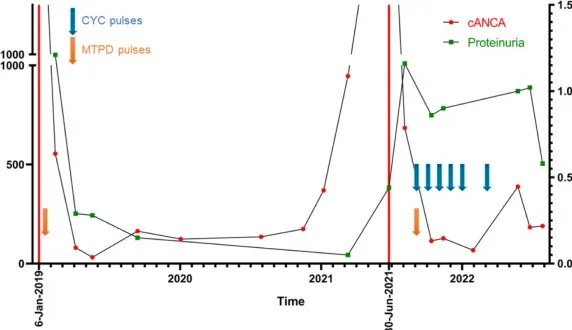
(A) Line graph showing the patient's cANCA (PR3-ANCA) levels and proteinuria throughout therapy. The two exacerbations are marked with red lines (6 January 2019 and 30 June 2021), consistent with cANCA and proteinuria level elevation. PD, prednisone; MTX, methotrexate; AZT, azathioprine; CYC, cyclophosphamide; MTPD, methylprednisolone.
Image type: chart (chart)